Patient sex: M
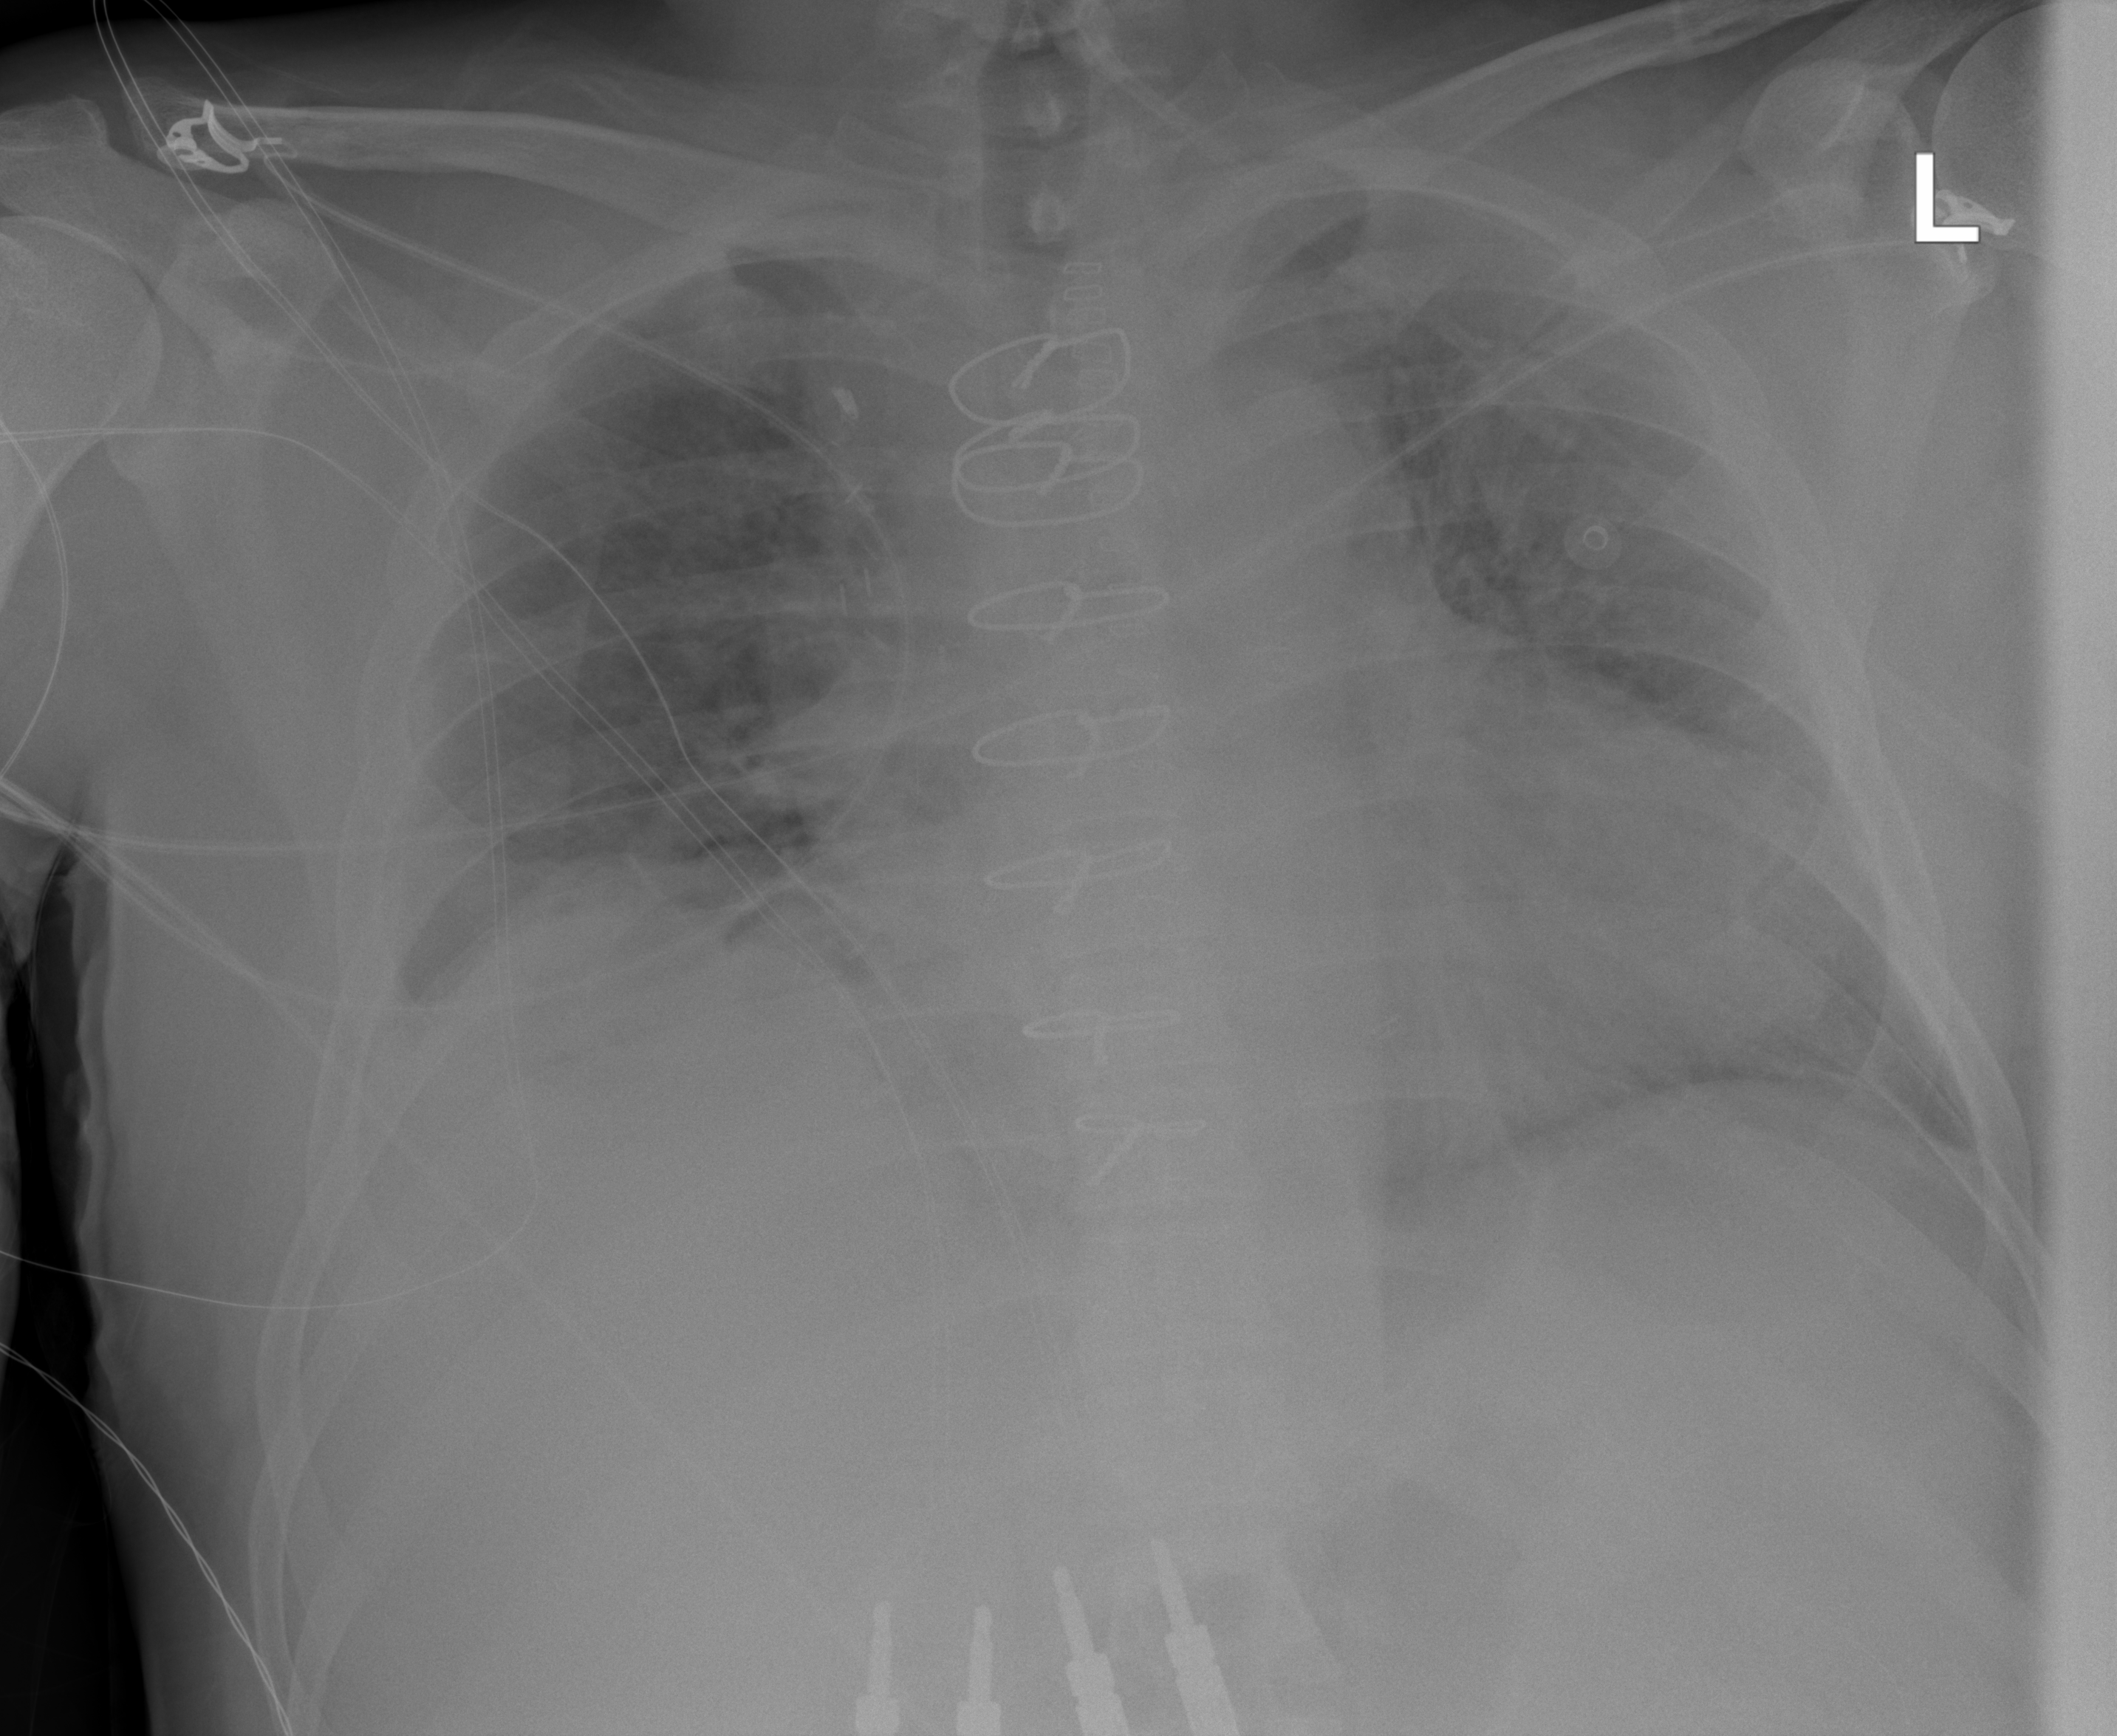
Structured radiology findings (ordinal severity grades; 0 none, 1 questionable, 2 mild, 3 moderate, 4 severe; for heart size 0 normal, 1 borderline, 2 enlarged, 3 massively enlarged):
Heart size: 2
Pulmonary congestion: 2
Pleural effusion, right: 2
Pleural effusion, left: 0
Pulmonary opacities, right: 2
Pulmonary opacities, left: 2
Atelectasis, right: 2
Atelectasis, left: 3